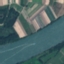
Land use / land cover class: River